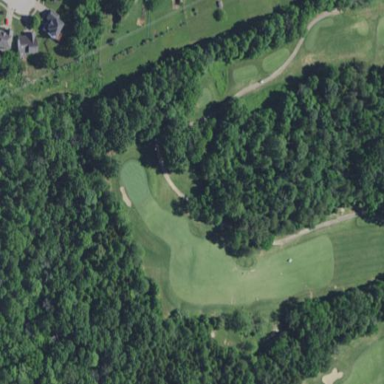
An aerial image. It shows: Scenic golf fairway.